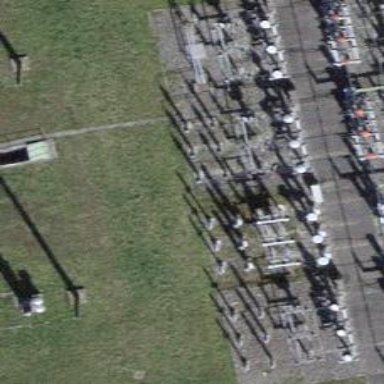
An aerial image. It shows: Insulator used in power equipment.